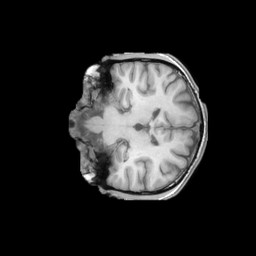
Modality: T1w
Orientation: coronal
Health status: ill
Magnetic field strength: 3 T